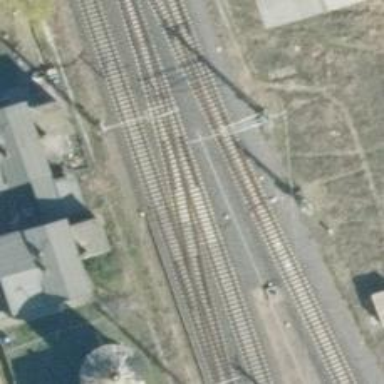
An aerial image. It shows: Milestone along the railway with catenary mast.